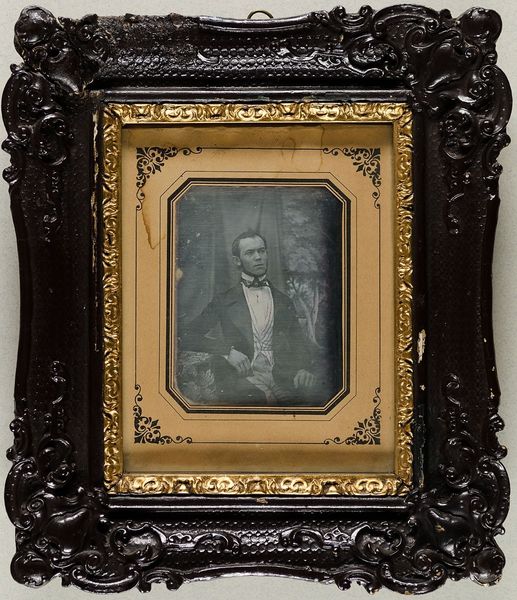
Titel: Unbekannter junger Mann
Standort: Hamburg
Institution: Museum für Kunst und Gewerbe Hamburg
Schlagwörter: mann, portrait, figur, foto, fotografie, photographie, photo, gerahmt, lichtbild, daguerreotypie, bildwerke, angewandte und bildende kunst, hessische systematik, porträt, porträtfotografie, porträtphotographie, hüftbild